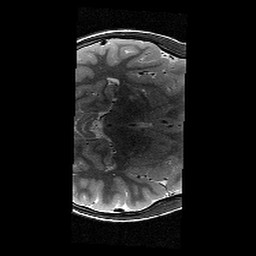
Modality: T2w
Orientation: axial
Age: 11
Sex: male
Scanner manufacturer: siemens
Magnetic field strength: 3 T
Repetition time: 9.23 s
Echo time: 0.067 s